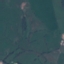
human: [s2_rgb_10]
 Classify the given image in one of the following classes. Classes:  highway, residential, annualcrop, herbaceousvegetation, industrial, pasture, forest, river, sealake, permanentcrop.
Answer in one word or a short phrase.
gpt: Pasture